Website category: sports
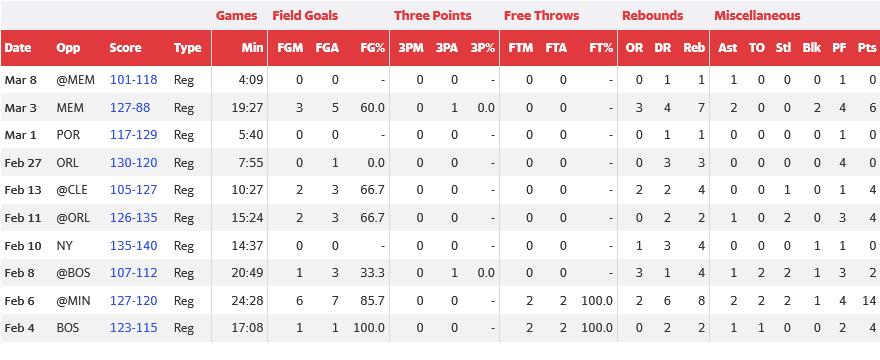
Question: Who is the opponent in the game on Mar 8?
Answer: MEM

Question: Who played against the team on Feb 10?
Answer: NY

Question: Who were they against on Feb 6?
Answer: MIN

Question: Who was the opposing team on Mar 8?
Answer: MEM

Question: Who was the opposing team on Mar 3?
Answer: MEM

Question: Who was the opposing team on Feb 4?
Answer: BOS

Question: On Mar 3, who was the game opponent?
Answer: MEM

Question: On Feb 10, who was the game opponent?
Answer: NY

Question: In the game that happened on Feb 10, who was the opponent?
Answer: NY

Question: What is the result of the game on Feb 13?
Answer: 105-127

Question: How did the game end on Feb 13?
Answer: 105-127

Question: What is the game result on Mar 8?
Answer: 101-118

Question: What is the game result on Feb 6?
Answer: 127-120

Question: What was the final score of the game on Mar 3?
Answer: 127-88

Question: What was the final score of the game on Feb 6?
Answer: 127-120

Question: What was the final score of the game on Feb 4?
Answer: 123-115

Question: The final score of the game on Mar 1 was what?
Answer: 117-129

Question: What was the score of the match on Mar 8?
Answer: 101-118

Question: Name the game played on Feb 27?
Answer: Reg

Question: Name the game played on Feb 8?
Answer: Reg

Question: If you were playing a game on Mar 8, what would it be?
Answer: Reg

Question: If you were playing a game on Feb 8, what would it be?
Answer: Reg

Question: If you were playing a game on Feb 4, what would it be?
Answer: Reg

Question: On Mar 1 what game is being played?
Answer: Reg

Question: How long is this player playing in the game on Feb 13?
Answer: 10:27

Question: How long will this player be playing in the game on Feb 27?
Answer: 7:55

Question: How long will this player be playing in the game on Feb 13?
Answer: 10:27

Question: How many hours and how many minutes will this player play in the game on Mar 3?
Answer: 19:27

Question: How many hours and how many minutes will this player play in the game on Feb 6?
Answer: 24:28

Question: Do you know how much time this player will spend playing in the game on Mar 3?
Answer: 19:27

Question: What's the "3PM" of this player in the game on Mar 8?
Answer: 0

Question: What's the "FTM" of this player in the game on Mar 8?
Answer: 0

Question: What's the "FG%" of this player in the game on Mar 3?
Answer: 60.0

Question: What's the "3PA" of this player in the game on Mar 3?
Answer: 1

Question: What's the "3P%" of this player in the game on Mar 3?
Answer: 0.0

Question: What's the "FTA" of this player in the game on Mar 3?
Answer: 0

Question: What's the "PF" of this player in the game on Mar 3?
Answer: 4

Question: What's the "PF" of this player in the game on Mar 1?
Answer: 1

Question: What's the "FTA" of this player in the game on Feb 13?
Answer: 0

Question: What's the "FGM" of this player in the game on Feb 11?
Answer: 2

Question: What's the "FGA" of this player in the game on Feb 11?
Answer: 3

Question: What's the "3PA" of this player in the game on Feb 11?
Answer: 0

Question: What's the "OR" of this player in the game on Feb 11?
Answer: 0

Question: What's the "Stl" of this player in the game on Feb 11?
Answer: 2

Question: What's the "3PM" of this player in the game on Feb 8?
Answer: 0

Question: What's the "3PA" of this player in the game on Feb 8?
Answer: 1

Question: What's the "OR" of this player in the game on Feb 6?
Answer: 2

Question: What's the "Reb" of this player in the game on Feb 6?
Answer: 8

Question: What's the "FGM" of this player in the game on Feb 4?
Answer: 1

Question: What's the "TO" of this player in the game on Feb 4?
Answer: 1

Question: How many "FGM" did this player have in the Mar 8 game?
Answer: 0

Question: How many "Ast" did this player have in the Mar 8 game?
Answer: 1

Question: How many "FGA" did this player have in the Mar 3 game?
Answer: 5

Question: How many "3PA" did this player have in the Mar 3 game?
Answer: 1

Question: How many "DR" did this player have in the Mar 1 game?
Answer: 1

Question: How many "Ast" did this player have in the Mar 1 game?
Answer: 0

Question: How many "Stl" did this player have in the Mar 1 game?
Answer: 0

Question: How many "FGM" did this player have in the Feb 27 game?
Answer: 0

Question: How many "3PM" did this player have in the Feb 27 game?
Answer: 0

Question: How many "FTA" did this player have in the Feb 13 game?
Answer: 0

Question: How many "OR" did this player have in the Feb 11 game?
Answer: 0

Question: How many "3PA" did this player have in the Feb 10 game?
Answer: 0

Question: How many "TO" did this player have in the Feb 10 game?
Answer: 0

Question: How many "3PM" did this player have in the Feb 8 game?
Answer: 0